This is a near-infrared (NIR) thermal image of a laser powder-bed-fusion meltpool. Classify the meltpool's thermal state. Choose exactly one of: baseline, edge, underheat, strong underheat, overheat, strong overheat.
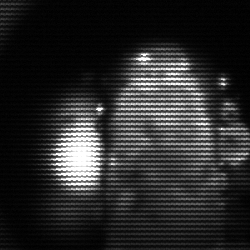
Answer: strong underheat